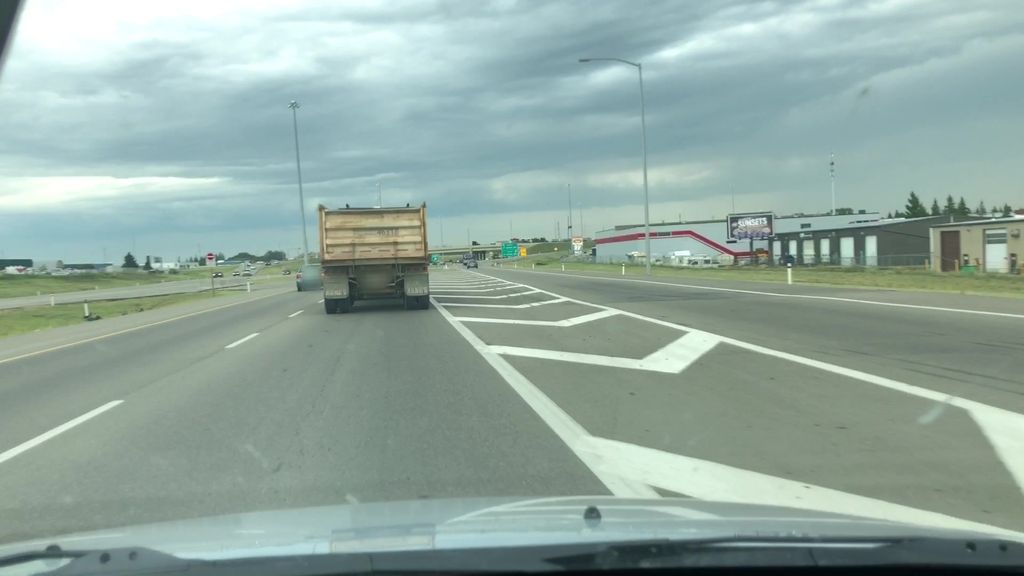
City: edmonton